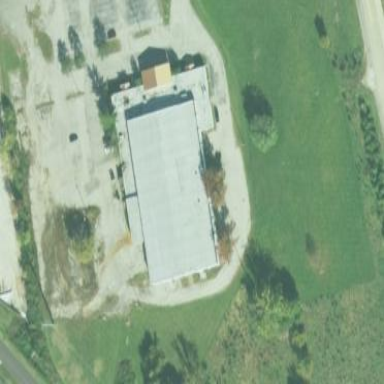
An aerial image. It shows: Building with bowling alley inside.